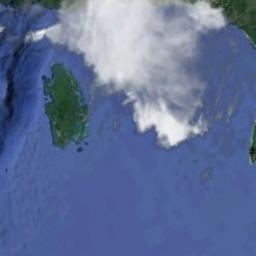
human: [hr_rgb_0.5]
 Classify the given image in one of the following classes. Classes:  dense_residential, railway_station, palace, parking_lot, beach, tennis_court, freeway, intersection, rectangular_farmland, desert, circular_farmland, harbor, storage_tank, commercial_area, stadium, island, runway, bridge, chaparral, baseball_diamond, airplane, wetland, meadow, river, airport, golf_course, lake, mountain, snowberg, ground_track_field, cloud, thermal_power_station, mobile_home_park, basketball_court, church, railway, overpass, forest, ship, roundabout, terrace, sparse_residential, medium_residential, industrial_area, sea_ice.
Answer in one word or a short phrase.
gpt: cloud